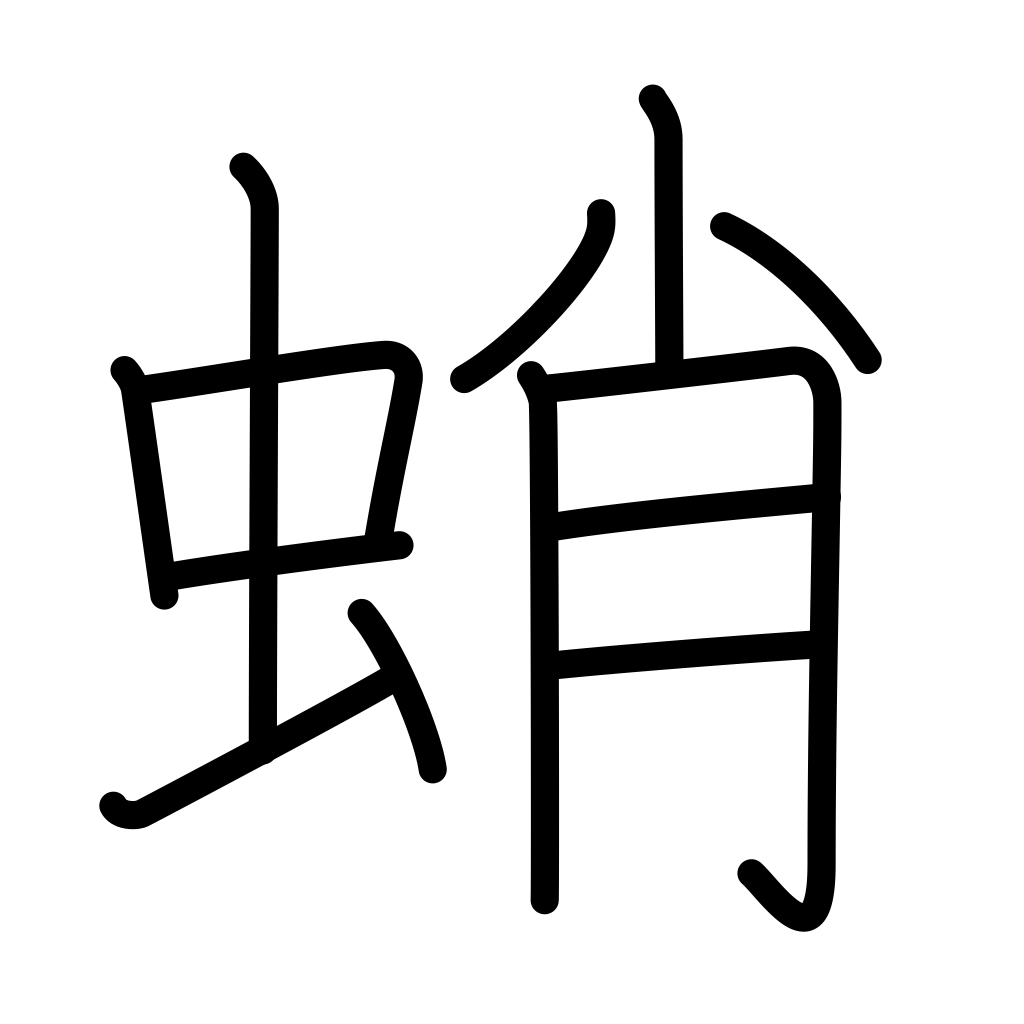
Meaning: octopus